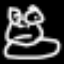
Label: frog